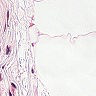
Metastatic tissue present: no